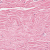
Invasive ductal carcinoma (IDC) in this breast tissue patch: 0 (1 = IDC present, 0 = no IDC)